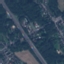
Label: Highway